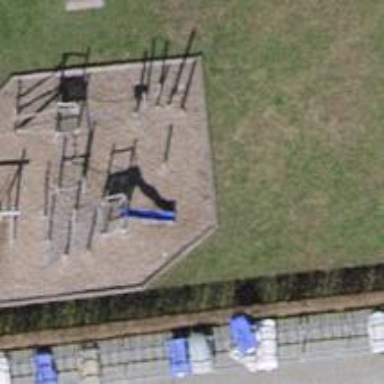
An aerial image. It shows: Playground area for leisure activities on the land.